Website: home-depot
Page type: customer-info-address
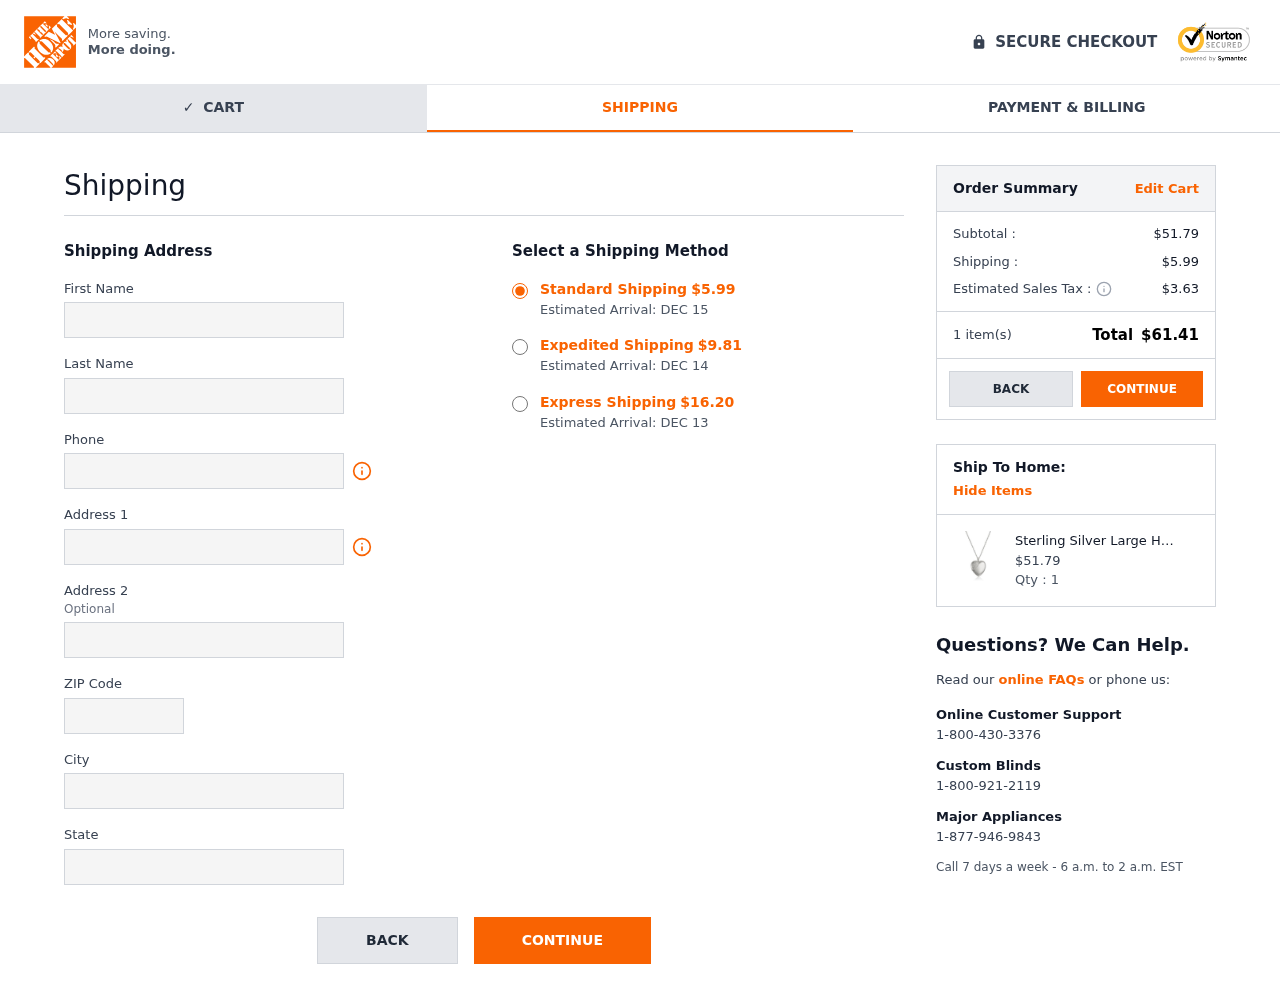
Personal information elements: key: PII_CITY
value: West Nancyville
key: PII_FIRSTNAME
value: Jacob
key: PII_LASTNAME
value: Rodriguez
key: PII_PHONE
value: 6699764403
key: PII_POSTCODE
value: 65398
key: PII_STATE
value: Tennessee
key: PII_STREET
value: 6410 Rodriguez Ferry
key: PII_STREET2
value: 966 Matthew Square Apt. 741
Product elements: key: PRODUCT1_NAME
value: Sterling Silver Large Hand Engraved Floral Heart Pendant with Satin and Polished Finish Locket Neckl
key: PRODUCT1_PRICE
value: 51.79
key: PRODUCT1_QUANTITY
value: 1
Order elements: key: ORDER_SHIPPING_COST
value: $5.99
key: ORDER_DELIVERY_DATE
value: Estimated Arrival: DEC 15
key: ORDER_SHIPPING_COST_EXPEDITED
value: $9.81
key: ORDER_DELIVERY_DATE_EXPEDITED
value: Estimated Arrival: DEC 14
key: ORDER_SHIPPING_COST_EXPRESS
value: $16.20
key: ORDER_DELIVERY_DATE_EXPRESS
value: Estimated Arrival: DEC 13
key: ORDER_SUBTOTAL
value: $51.79
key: ORDER_TAX
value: $3.63
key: ORDER_NUM_ITEMS
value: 1 item(s)
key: ORDER_TOTAL
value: $61.41